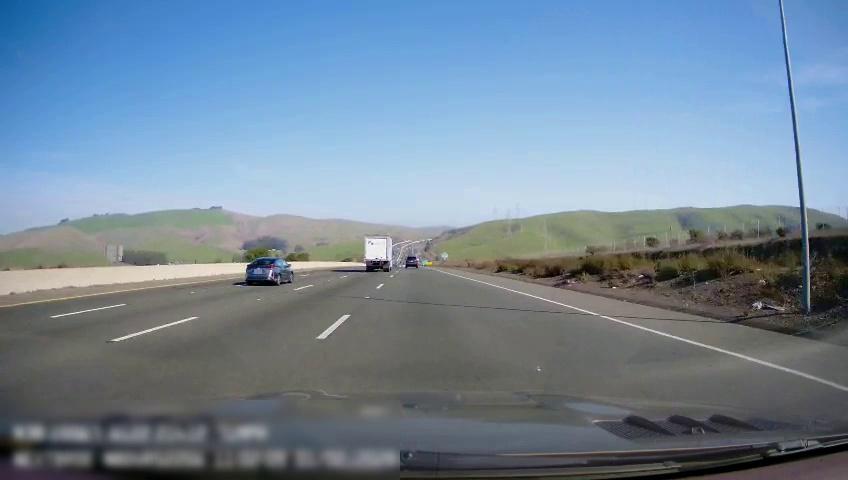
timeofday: Day
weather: Sunny
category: Drivable Space
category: Drivable Space
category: Vehicles | Car
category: Vehicles | Truck
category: Vehicles | SUV
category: Lanes | Alternate Lane
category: Lanes | Alternate Lane
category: Lanes | Alternate Lane
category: Lanes | Current Lane
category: Lanes | Alternate Lane